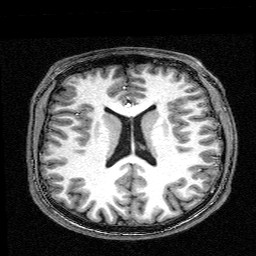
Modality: T1w
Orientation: coronal
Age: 19
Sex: male